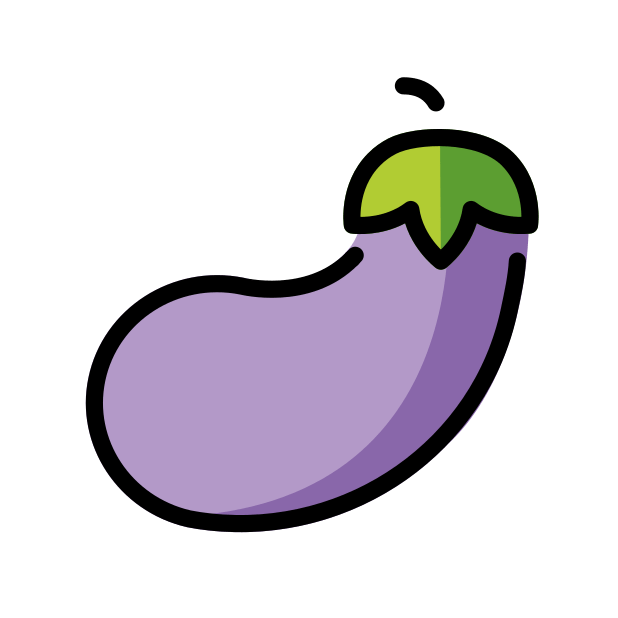
Emoji: 🍆
Name: aubergine
Unicode: 0x1f346